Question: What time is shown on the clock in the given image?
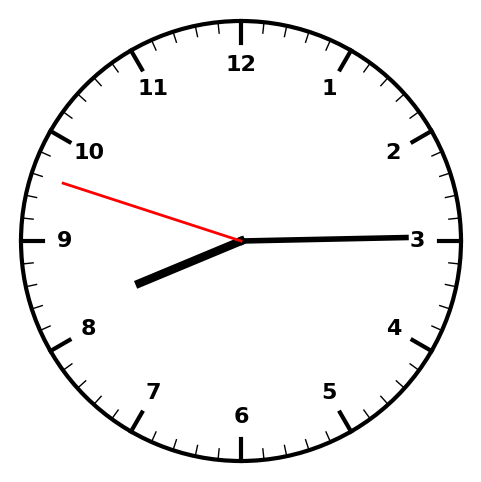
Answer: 08:14:48